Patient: sex F, age 40
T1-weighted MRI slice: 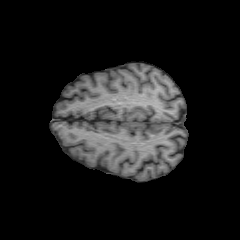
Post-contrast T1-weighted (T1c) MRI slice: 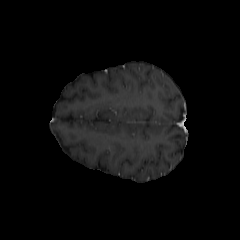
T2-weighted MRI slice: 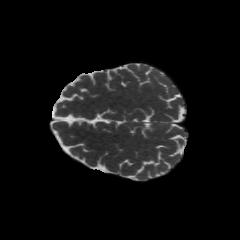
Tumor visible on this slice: no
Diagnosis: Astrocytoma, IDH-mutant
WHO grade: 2